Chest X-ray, AP view. Patient: 63 years old, sex M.
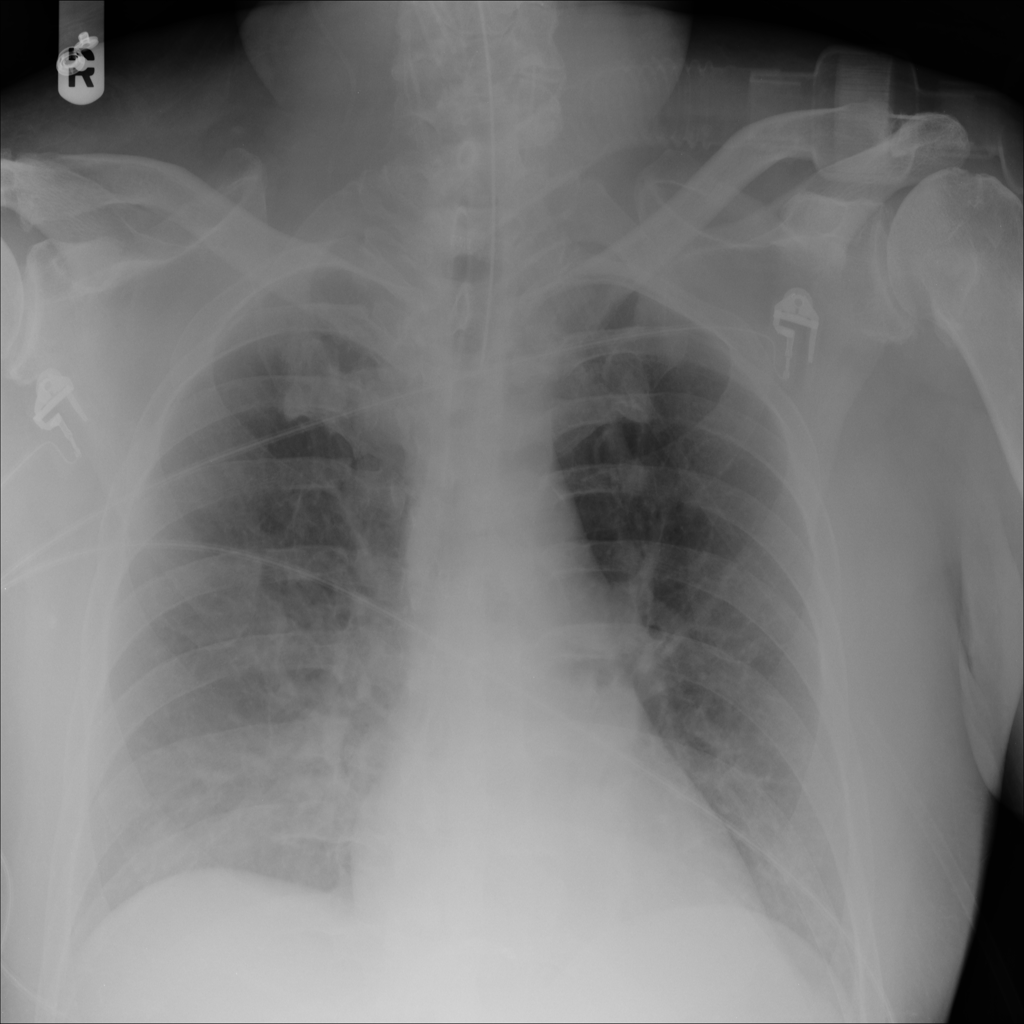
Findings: No Finding